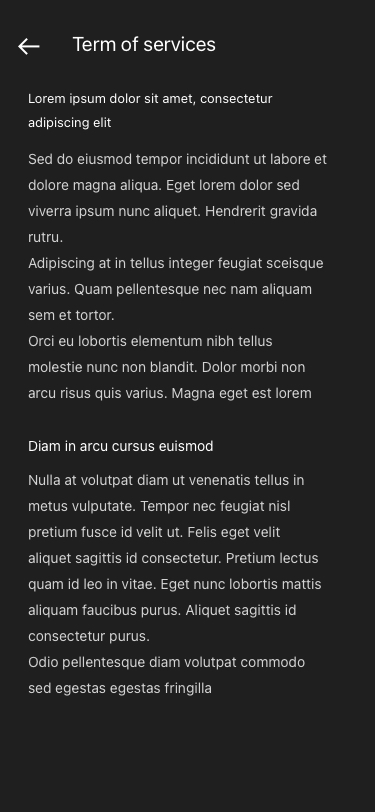
Text in this UI design:
Sed do eiusmod tempor incididunt ut labore et
dolore magna aliqua. Eget lorem dolor sed
viverra ipsum nunc aliquet. Hendrerit gravida
rutru.
Adipiscing at in tellus integer feugiat sceisque
varius. Quam pellentesque nec nam aliquam
sem et tortor.
Orci eu lobortis elementum nibh tellus
molestie nunc non blandit. Dolor morbi non
arcu risus quis varius. Magna eget est lorem
Nulla at volutpat diam ut venenatis tellus in
metus vulputate. Tempor nec feugiat nisl
pretium fusce id velit ut. Felis eget velit
aliquet sagittis id consectetur. Pretium lectus
quam id leo in vitae. Eget nunc lobortis mattis
aliquam faucibus purus. Aliquet sagittis id
consectetur purus.
Odio pellentesque diam volutpat commodo
sed egestas egestas fringilla
Lorem ipsum dolor sit amet, consectetur
adipiscing elit
Diam in arcu cursus euismod
Term of services